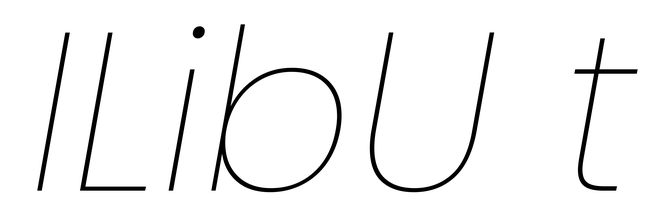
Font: Poppins-ThinItalic